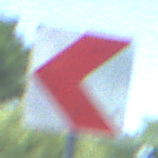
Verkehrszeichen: RichtungstafelnInKurvenKleinRechts
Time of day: Midday
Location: Outdoor (Nature)
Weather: Clear
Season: Summer
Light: Natural